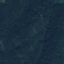
Land use / land cover: Forest